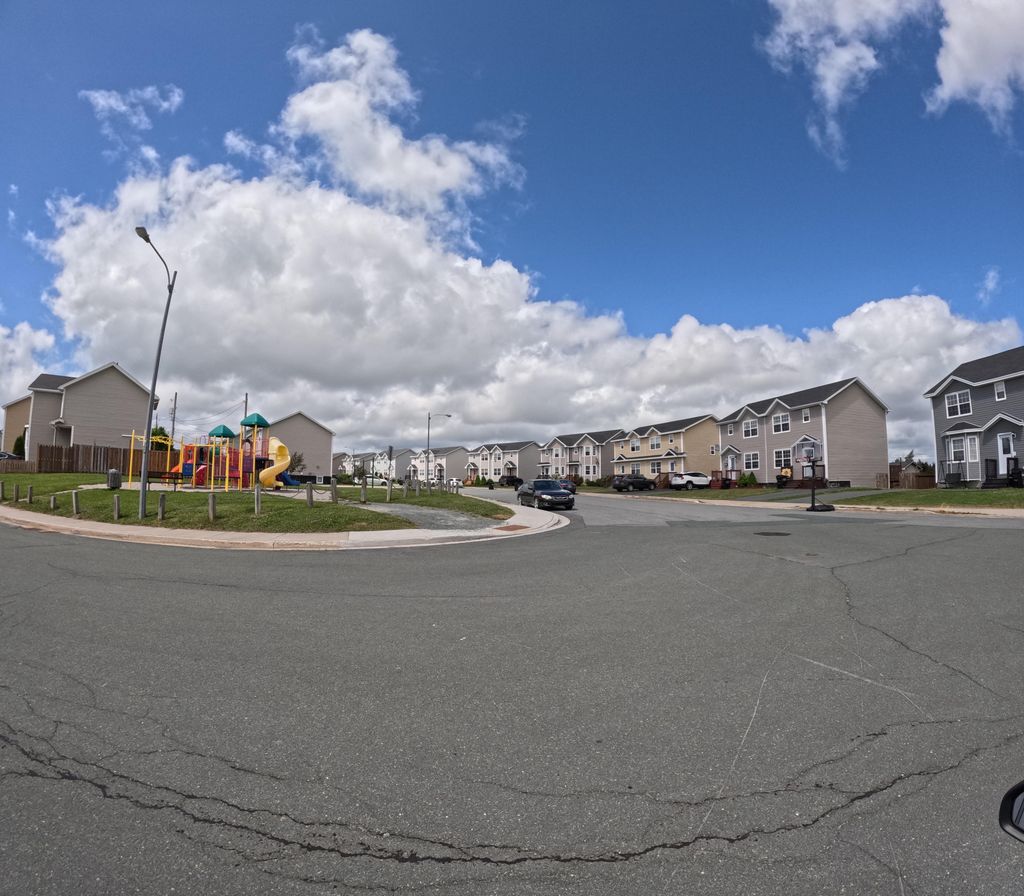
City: st_johns